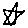
Label: star